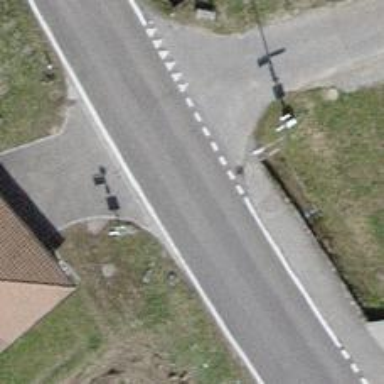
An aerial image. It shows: Bus stop with stop position for public transport.